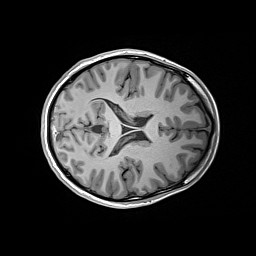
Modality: T1w
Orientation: axial
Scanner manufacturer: siemens
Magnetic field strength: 3 T
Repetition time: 2.2 s
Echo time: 0.00244 s